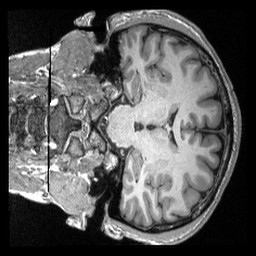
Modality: T1w
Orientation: coronal
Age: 21
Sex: male
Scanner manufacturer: siemens
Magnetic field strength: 3 T
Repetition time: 2.3 s
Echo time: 0.00308 s